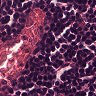
Metastatic tissue present: no